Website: apple
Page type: address-validator
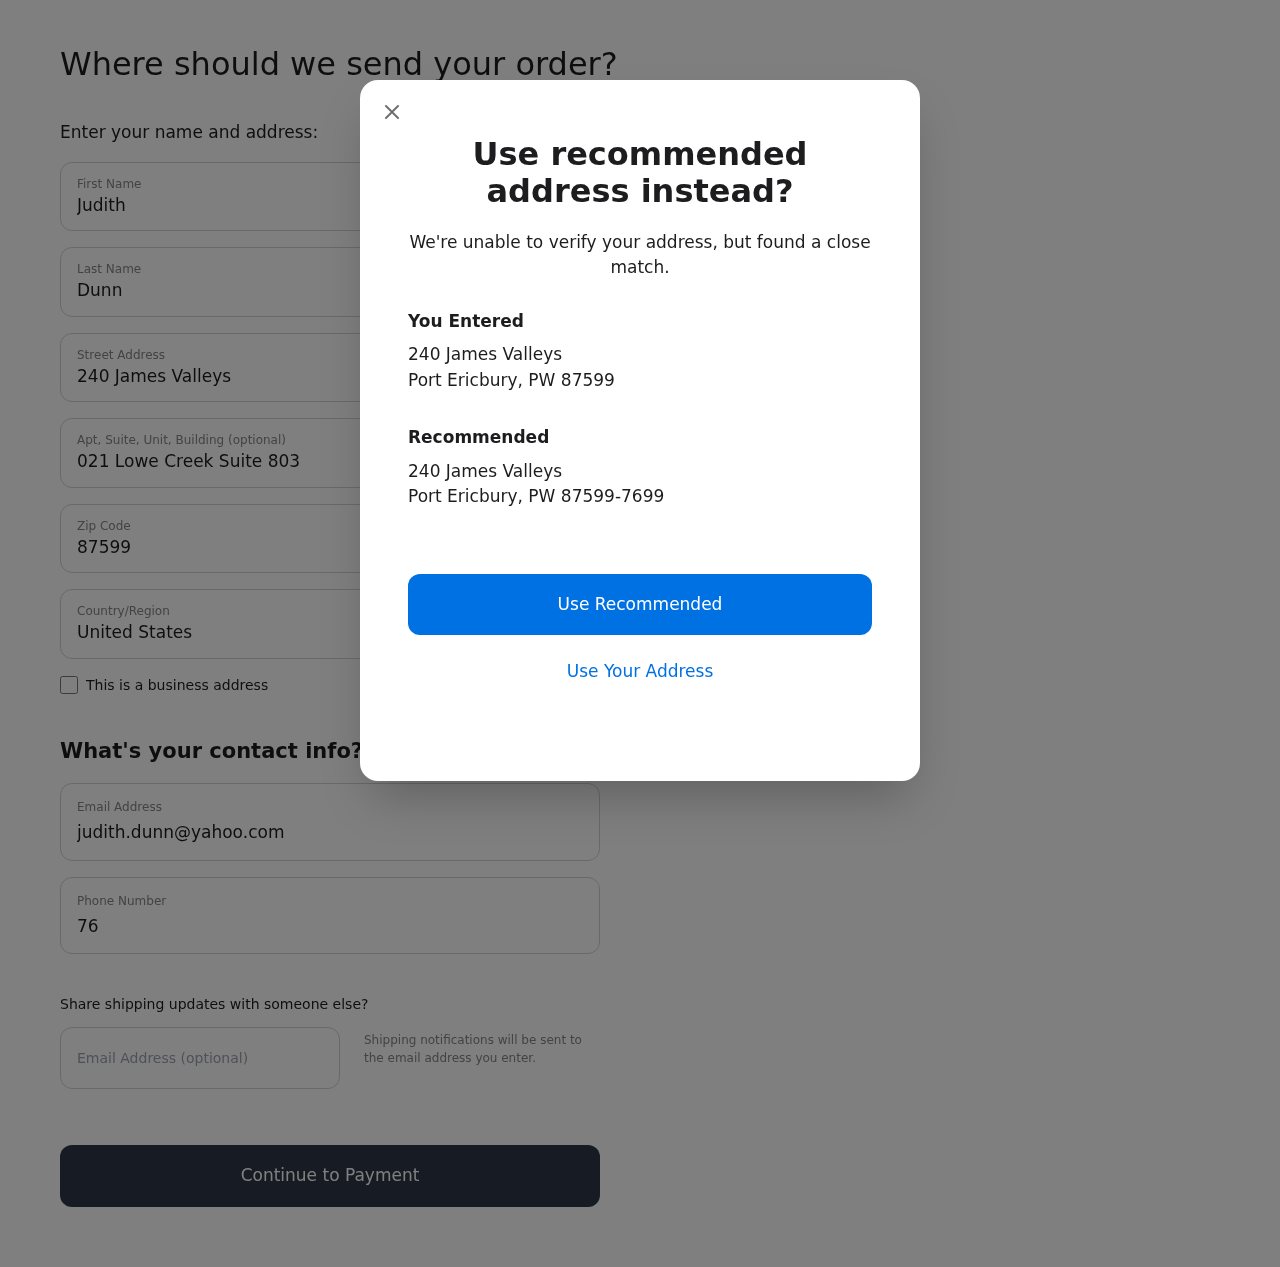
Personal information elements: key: PII_CITY
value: Port Ericbury
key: PII_COUNTRY
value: United States
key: PII_EMAIL
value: judith.dunn@yahoo.com
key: PII_FIRSTNAME
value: Judith
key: PII_GIFT_EMAIL
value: edavis@gmail.com
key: PII_LASTNAME
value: Dunn
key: PII_PHONE
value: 7622387887
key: PII_POSTCODE
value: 87599
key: PII_POSTCODE_FULL
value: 87599-7699
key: PII_STATE_ABBR
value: PW
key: PII_STREET
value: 240 James Valleys
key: PII_STREET2
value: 240 James Valleys
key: PII_STREET2
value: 021 Lowe Creek Suite 803
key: PII_CITY2
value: Port Ericbury
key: PII_STATE_ABBR2
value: PW